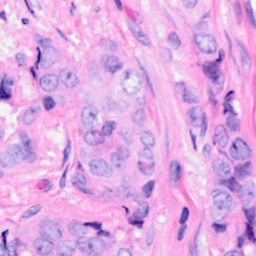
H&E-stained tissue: Breast